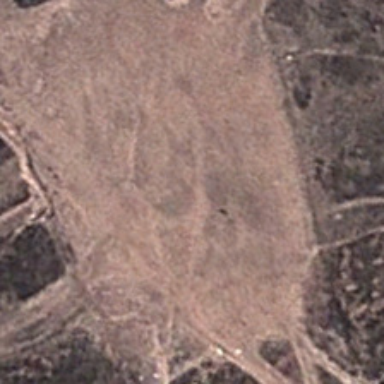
Many green plants are around a irregular bareland .